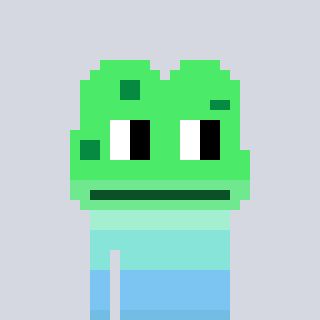
a pixel art character with square light green glasses, a frog-shaped head and a grayscale-colored body on a cool background